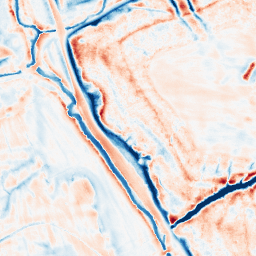
Category: edge_preserving
Decomposition family: bilateral
Decomposition parameters: d: 21
sigma_color: 150
sigma_space: 150
Upsampling method: regularized
Upsampling parameters: scale: 4
lambda_reg: 0.001
Upsampling scale: 4